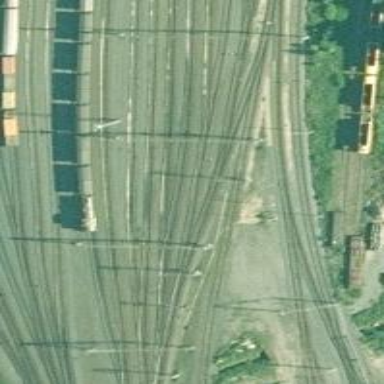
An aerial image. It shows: Rail yard with electrified contact lines for the railway.